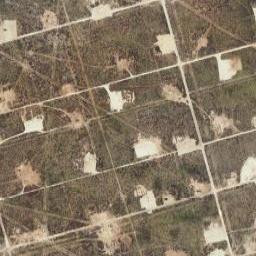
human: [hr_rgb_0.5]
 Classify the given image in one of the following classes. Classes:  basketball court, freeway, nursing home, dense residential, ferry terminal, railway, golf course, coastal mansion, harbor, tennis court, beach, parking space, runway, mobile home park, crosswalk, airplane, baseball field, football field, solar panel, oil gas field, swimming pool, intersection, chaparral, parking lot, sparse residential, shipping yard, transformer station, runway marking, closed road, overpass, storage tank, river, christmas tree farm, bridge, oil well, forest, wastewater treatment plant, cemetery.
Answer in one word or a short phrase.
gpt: oil gas field